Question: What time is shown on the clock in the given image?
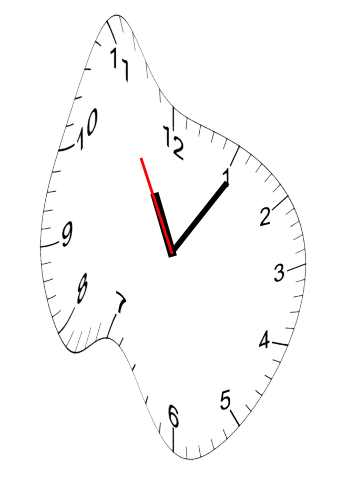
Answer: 11:05:55